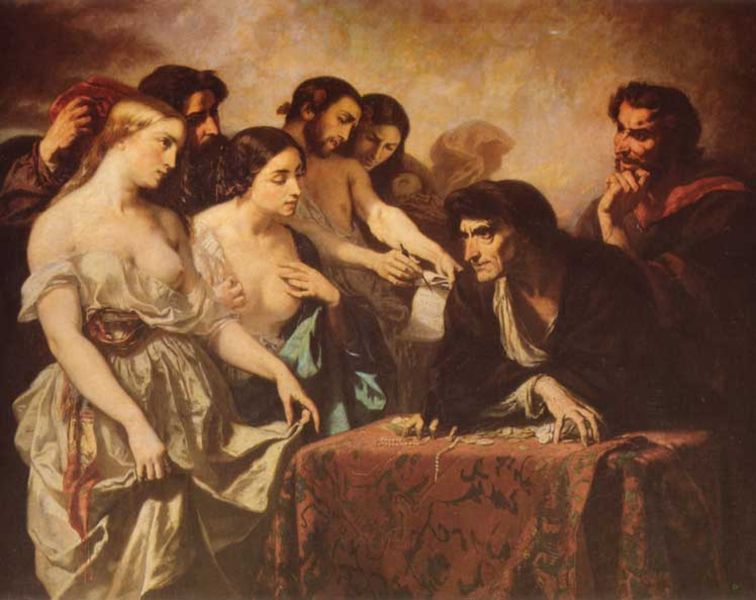
Titel: L'Amour de l'or
Künstler: Thomas Couture
Standort: Toulouse
Institution: Musée des Augustins
Schlagwörter: akt, blau, dunkel, feder, gemälde, gruppe, hand, haut, himmel, mann, nackt, schatten, weiß, wolken, frauen, gelb, grün, menschen, mädchen, sitzen, braun, brust, busen, finger, frau, frisur, haar, hell, kleid, kleider, licht, männer, nase, orange, schmuck, schwarz, stirn, tisch, blick, gürtel, rot, tuch, beige, malerei, muster, ornament, rock, teppich, alt, bart, blond, gericht, gesichter, hemd, jung, wand, arm, arme, barock, böse, falten, gesicht, historie, mensch, stehen, ärmel, bild, hände, tischdecke, tischtuch, gewand, gold, haare, kutte, schnüre, stoff, stoffe, decke, händler, personen, prostituierte, augenbrauen, brünett, locken, perlen, schultern, seide, handel, helldunkel, brüste, dutt, papier, düster, beobachten, zöpfe, schürzen, kette, markt, ausdruck, romantik, historienbild, tafel, brauen, glanz, ornamente, muse, faltenwurf, halbakt, brustwarzen, erotik, zeigen, aufstützen, oberkörper, perlenkette, entblößt, spiel, nacktheit, denken, zettel, orient, geld, jugend, schönheit, ketten, schawrz, auswahl, krallen, stift, jesus, schreiben, geflochten, entblöst, griechen, teufel, gier, lust, sage, musen, abstützen, schatte, kralle, balu, chiaroscuro, räuber, zeiger, sklaven, bezahlen, post, begutachten, entblößung, münzen, begutachtung, sklavinnen, liste, geldwechsler, pfandleiher, sklavenhandel, darbieten, sehr, wahrsager, haemd, lüsternheit, mädchenhändler, reize, schönhet, wucherer, pfand, altfrauen, güprtel, raffgierig, arkt, frauen. hell